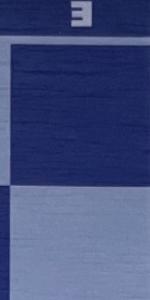
Label: Empty